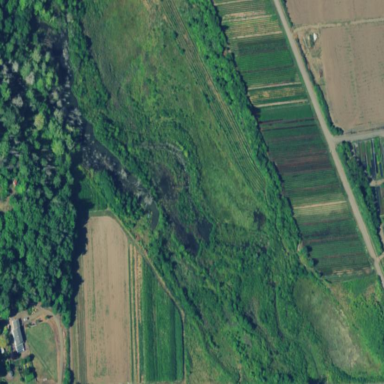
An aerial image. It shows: Marsh wetland.